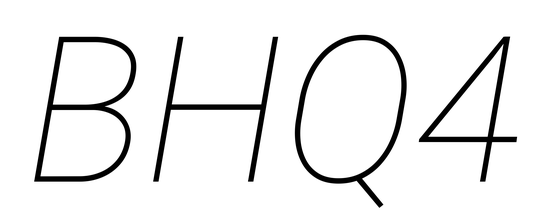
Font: Roboto-Italic_Thin_Italic